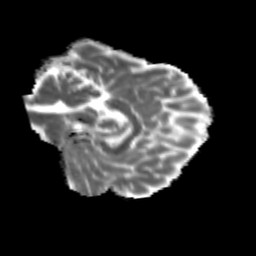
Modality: MD
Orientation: sagittal
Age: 29
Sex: male
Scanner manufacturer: siemens
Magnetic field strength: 3 T
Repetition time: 3.5 s
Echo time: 0.113 s